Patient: sex M, age 81
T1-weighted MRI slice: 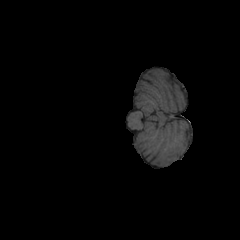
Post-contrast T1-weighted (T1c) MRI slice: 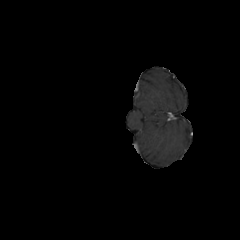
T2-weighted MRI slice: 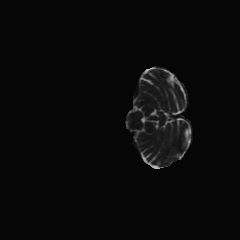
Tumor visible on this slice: no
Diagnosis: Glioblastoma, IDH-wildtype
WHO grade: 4